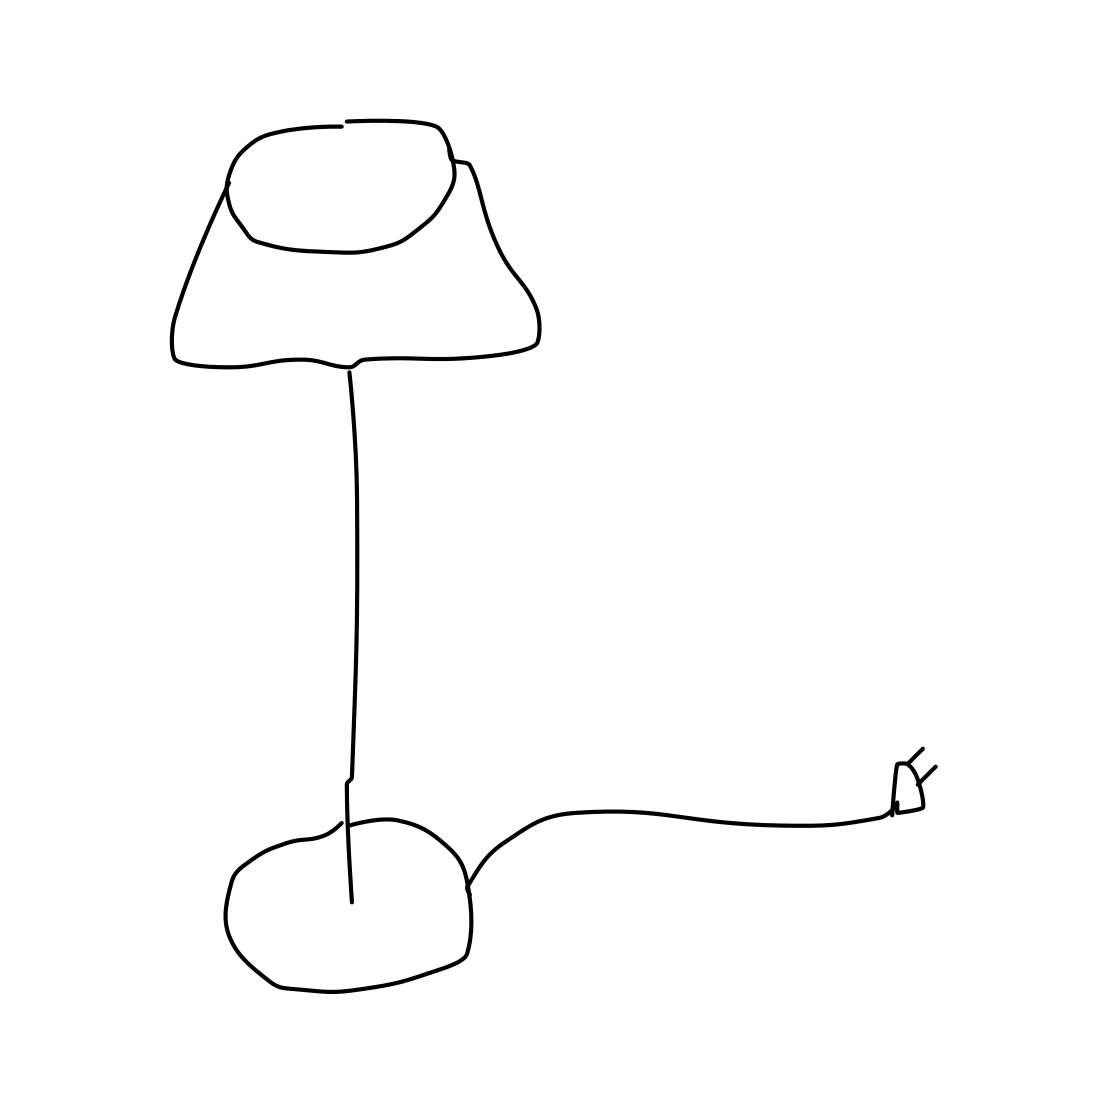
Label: floor lamp